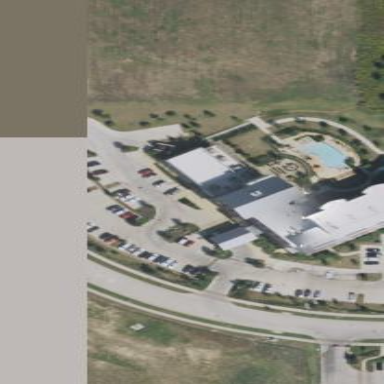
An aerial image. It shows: Hotel building.